Field crop: maize
Growth stage: 2
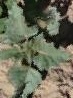
Species: datura